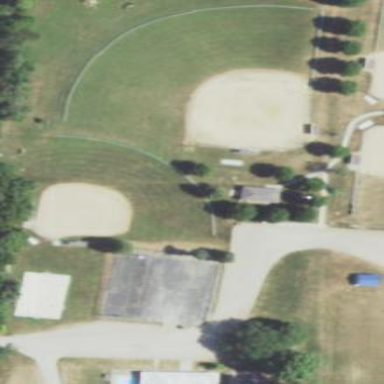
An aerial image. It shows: Baseball pitch for leisure land activities.